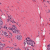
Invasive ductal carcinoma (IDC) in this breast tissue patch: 1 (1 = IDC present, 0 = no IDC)